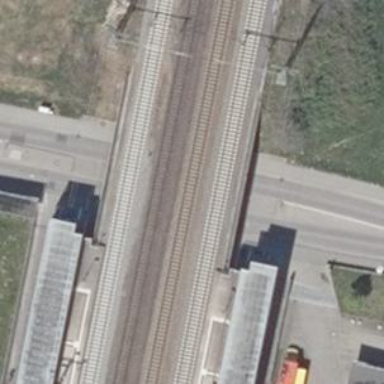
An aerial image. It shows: Railway signal.